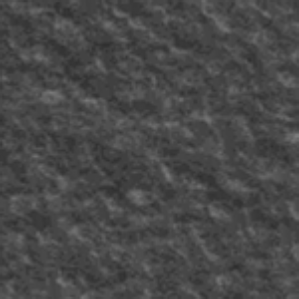
Label: frost